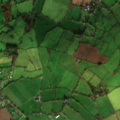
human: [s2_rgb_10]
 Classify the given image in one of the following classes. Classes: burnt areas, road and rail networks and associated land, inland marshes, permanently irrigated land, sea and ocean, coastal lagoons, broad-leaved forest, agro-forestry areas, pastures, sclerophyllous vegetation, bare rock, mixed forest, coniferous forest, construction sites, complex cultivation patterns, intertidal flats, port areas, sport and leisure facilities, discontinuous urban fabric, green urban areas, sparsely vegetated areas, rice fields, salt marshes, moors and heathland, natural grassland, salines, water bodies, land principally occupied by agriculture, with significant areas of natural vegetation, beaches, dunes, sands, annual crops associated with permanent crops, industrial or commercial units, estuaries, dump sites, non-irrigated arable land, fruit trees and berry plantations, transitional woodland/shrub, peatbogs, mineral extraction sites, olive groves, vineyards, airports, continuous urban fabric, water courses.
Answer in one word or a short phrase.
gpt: non-irrigated arable land, pastures, complex cultivation patterns